Field crop: maize
Growth stage: 2
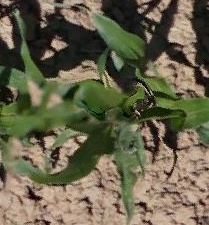
Species: maize